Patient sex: M
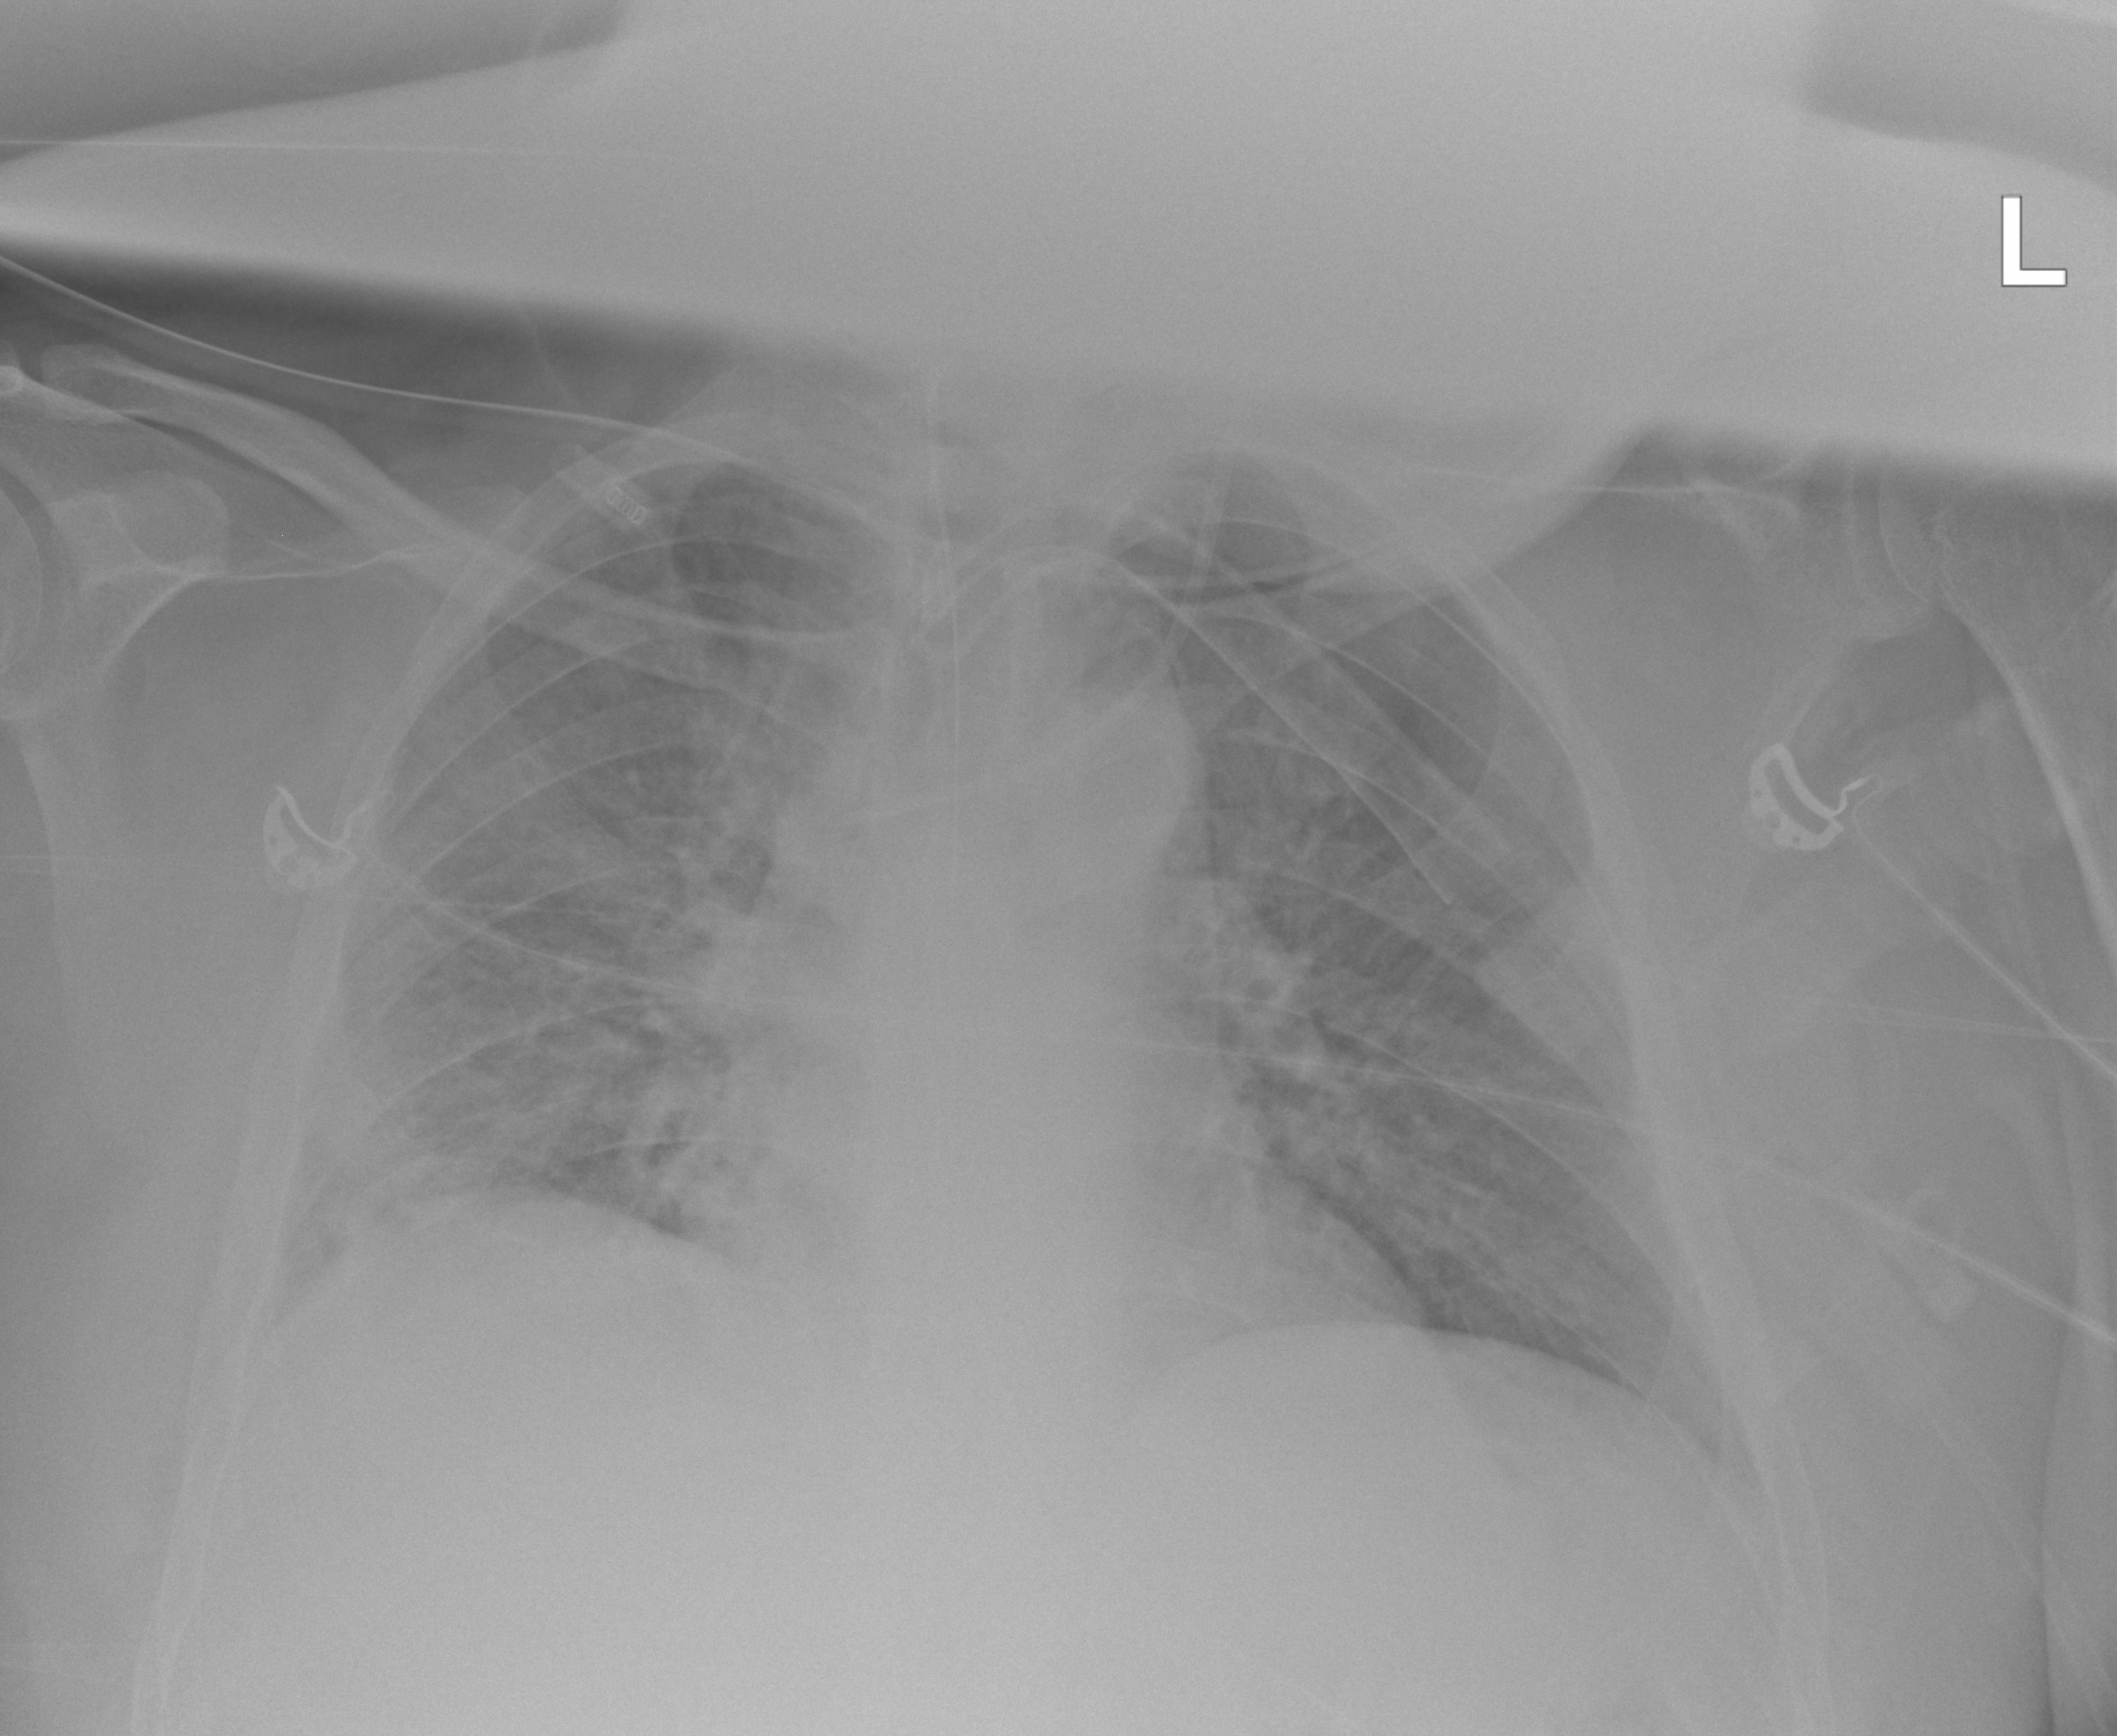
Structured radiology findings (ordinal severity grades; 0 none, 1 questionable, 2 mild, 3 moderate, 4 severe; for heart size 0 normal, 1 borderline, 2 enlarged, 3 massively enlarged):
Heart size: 1
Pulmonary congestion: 0
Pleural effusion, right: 2
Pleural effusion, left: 0
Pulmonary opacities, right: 2
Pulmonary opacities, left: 2
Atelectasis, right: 2
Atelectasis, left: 0